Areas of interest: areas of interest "Soccer Field"
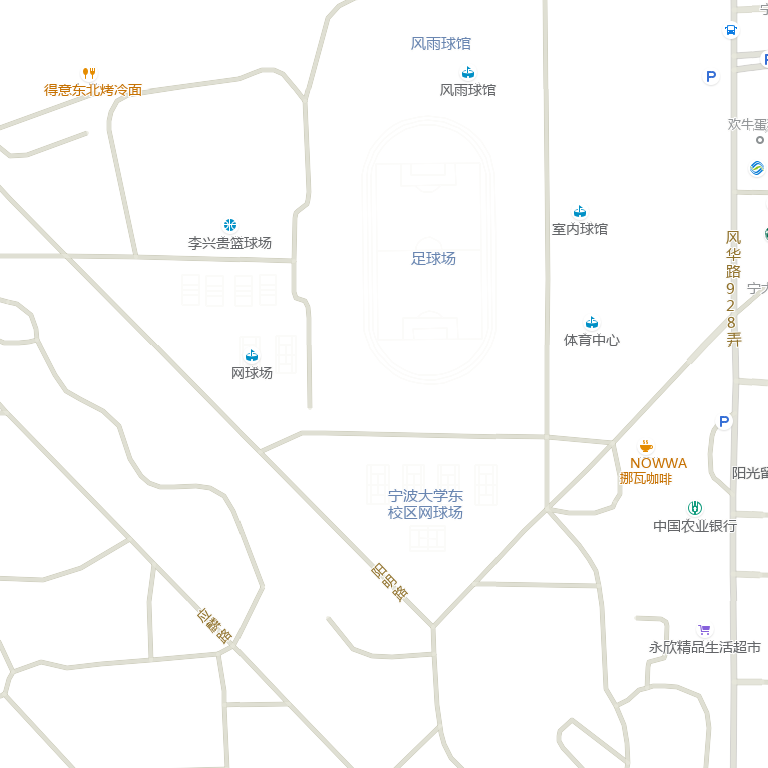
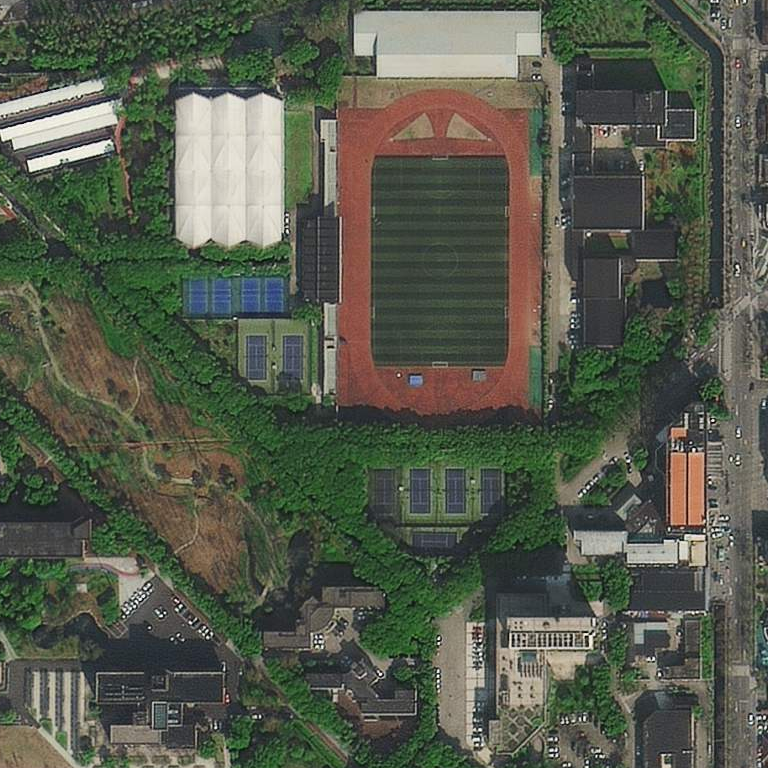